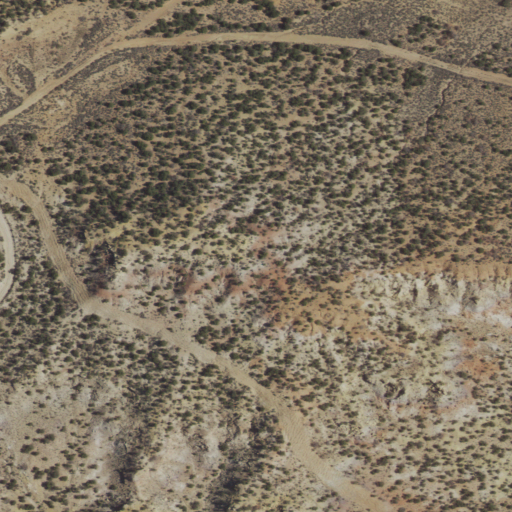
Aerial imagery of mountain in New Mexico named Little Blue Mesa containing only shrub